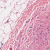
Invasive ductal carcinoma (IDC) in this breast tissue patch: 0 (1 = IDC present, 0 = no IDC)